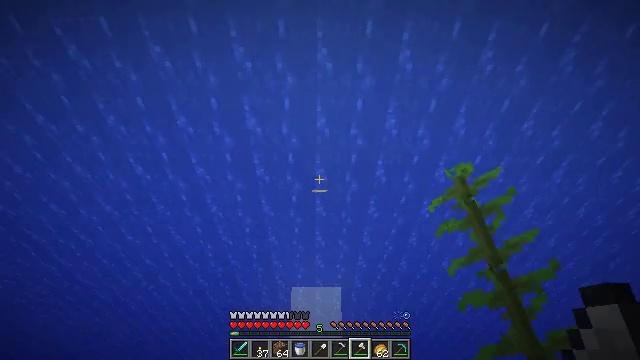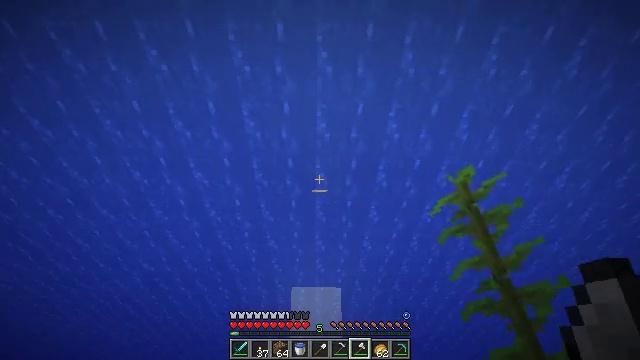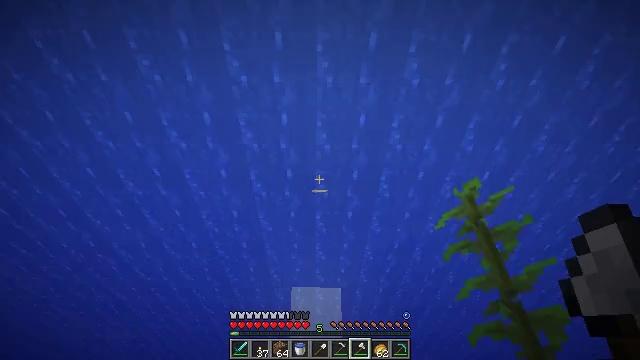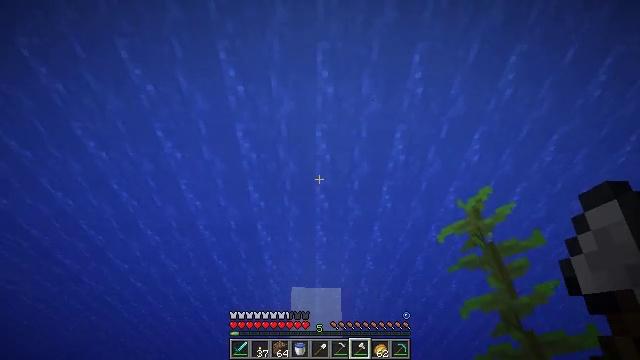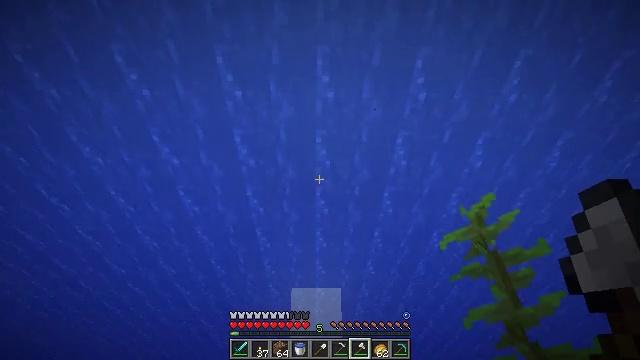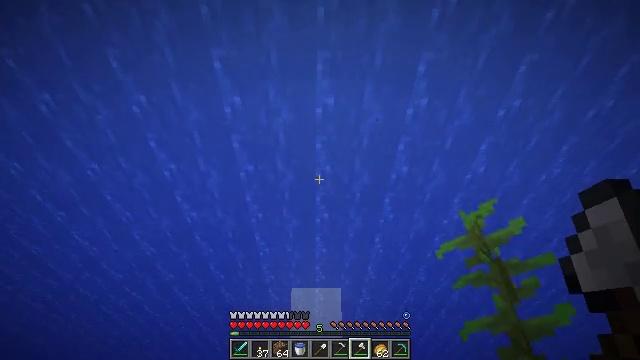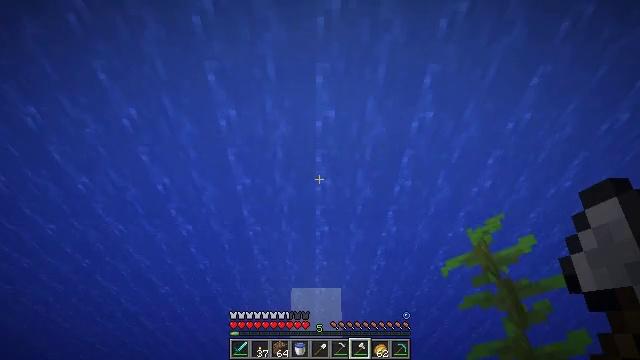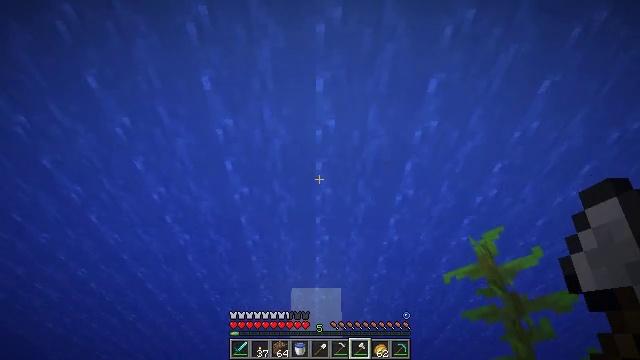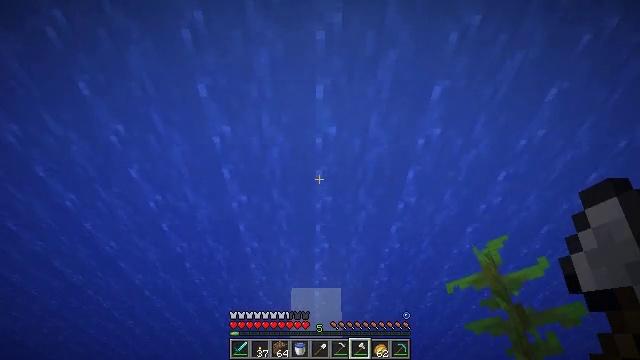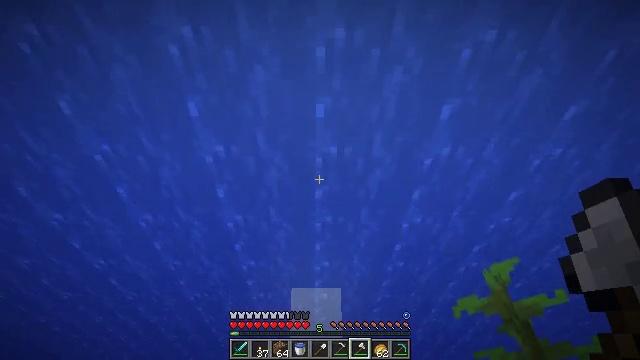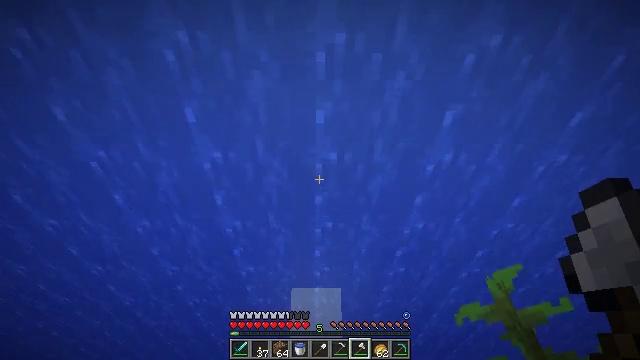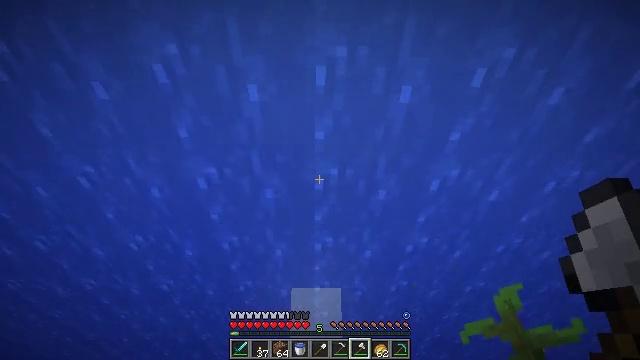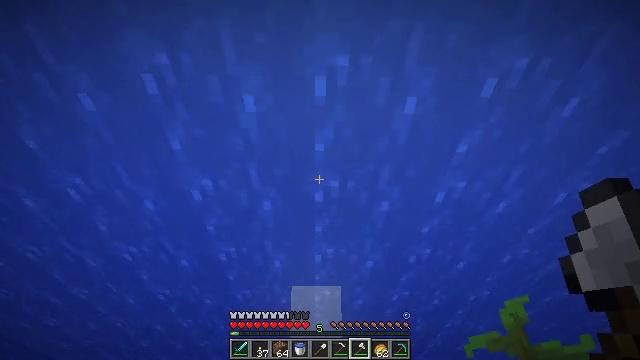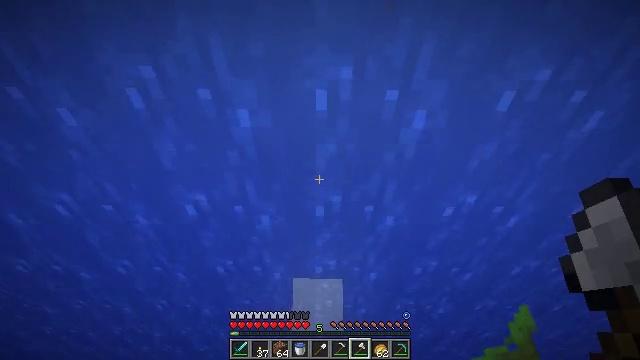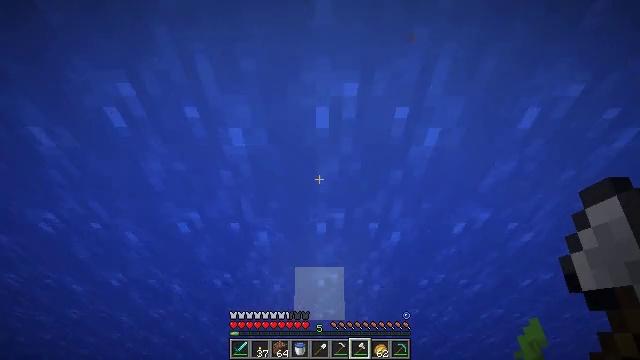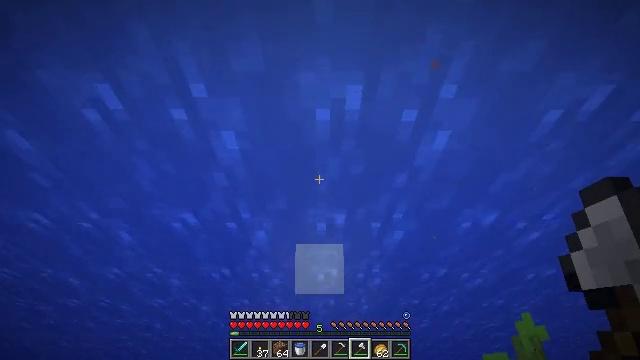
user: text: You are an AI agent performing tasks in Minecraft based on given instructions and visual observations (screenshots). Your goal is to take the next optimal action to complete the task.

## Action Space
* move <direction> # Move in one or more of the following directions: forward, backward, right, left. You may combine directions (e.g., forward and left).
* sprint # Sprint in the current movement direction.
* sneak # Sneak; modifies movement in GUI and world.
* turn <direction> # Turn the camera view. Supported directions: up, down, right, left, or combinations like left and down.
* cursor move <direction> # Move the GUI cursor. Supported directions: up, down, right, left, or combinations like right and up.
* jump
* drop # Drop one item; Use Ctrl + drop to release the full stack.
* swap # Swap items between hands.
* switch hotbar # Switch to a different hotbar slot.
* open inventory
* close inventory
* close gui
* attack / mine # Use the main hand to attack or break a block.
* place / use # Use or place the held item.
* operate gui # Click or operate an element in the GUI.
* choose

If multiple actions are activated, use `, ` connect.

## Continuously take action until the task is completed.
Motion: motion action
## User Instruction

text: Destroy the dark oak slab to recycle it.
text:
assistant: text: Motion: jump
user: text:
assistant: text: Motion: jump
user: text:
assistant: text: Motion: jump
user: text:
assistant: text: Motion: jump
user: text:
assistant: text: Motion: jump
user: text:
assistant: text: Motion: jump
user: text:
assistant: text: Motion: jump
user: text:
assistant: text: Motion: jump
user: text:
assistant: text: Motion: jump
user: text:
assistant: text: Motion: jump
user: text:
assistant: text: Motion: jump
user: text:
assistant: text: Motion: jump
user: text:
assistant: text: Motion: turn down, jump
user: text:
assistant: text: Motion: turn down, jump
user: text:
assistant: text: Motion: turn down, jump
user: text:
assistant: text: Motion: turn right and down, jump
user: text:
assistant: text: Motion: turn right and down, jump
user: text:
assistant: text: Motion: turn right and down, jump
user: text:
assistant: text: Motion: turn down, jump
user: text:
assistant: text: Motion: turn down, jump
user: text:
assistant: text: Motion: jump
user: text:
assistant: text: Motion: jump
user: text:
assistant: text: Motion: sneak, jump
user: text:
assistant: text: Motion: sneak
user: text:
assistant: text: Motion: sneak
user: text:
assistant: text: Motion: sneak
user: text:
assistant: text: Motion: sneak
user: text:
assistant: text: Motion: sneak
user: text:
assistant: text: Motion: sneak, jump
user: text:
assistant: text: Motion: jump